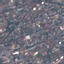
Land use / land cover class: Residential